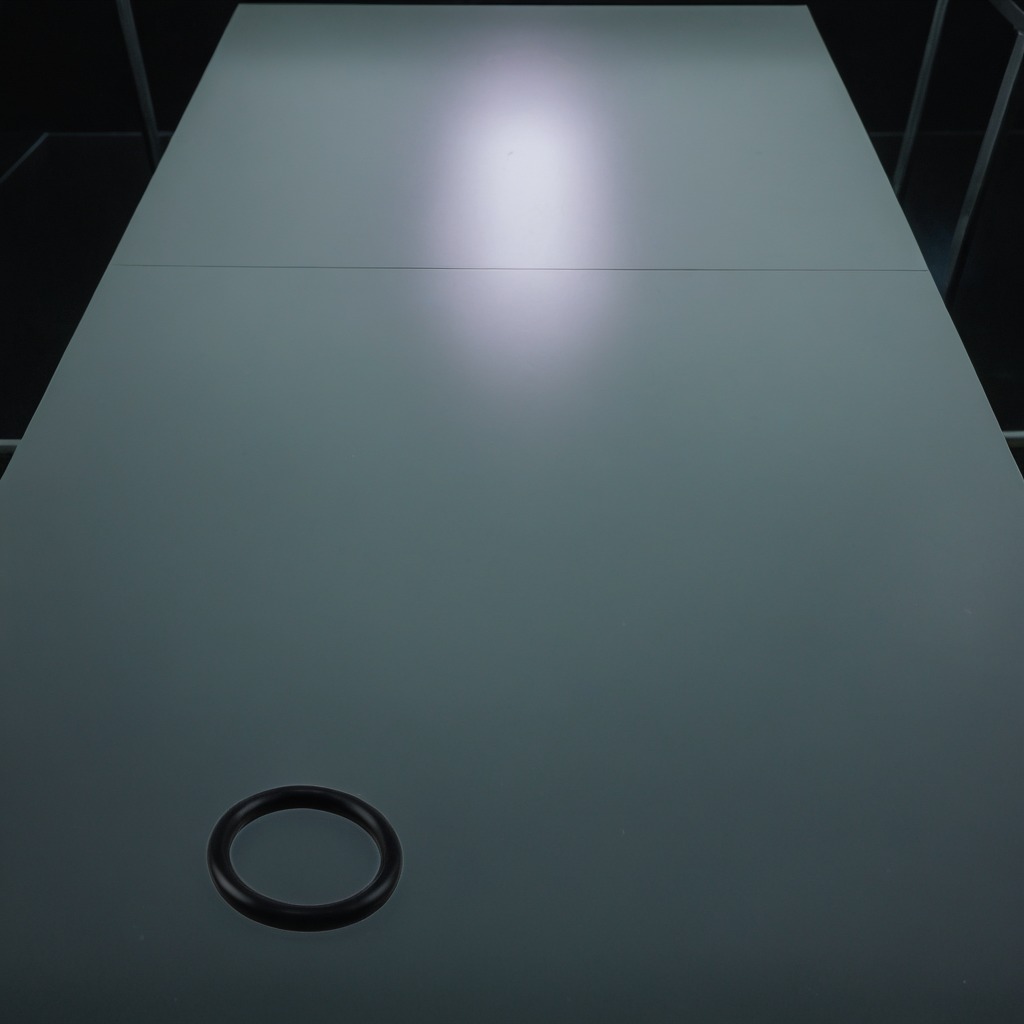
A rubber O-ring lying on the table in a railway signal maintenance room.